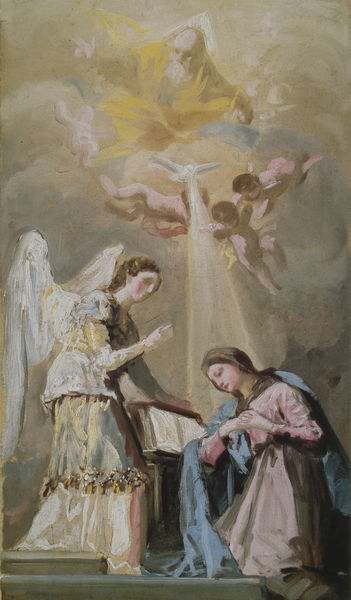
Titel: Sketch for The Annunciation
Künstler: Francisco José Goya Lucientes
Standort: Boston (Massachusetts)
Institution: Museum of Fine Arts
Schlagwörter: blau, dunkel, flügel, gemälde, gott, hand, himmel, mann, schatten, umhang, weiß, wolken, frauen, gelb, frau, geste, grau, hell, kleid, kleider, licht, pastell, skizze, blick, rot, tuch, wolke, rock, bart, arm, barock, bibel, falten, gefieder, gesicht, taube, hände, kirche, sonne, gewand, gold, haare, mantel, gewänder, kind, mutter, gebeugt, locken, rosa, fliegen, kinder, engel, putte, putto, hellblau, kopfbedeckung, wangen, treppe, gefaltet, stufe, stufen, überwurf, gesenkt, leuchten, lichtstrahl, sonnenstrahl, buch, strahlen, jungfrau, lockig, knien, fliegend, strahl, beten, gebet, entwurf, altar, pult, schein, seiten, jesus, knieend, knieen, segen, segnung, erscheinung, heiliger, lesepult, heilige, fresko, erleuchtung, reigen, heilig, putten, maria, aufgeschlagen, anbetung, mutter gottes, erzengel, putti, prophet, lichtschein, ikone, verkündigung, lichtkegel, geist, kirhce, venice, dreifaltigkeit, mariä, han, tiepolo, heiliger geist, gabriel, gottvater, verkündung, hl geist, empfängnis, gottes, mariä verkündigung, trinität, kopfschutz, heiliger eist, itlian, magd des herrn, weißer strahl, wngwl, buch#, verlündigung, verküdnigung, erscheinung eines engels, m,ari, hillecke